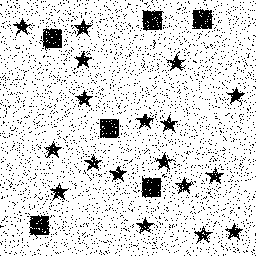
Squares: 6
Triangles: 0
Stars: 18
Total shapes: 24